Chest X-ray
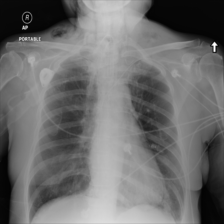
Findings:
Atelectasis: negative
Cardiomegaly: negative
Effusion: negative
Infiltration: negative
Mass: negative
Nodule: negative
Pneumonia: negative
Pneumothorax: negative
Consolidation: negative
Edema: negative
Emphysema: negative
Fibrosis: negative
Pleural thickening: negative
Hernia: negative